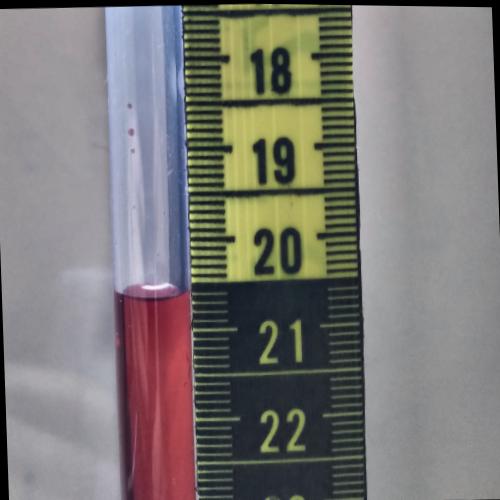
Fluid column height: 20.6 cm